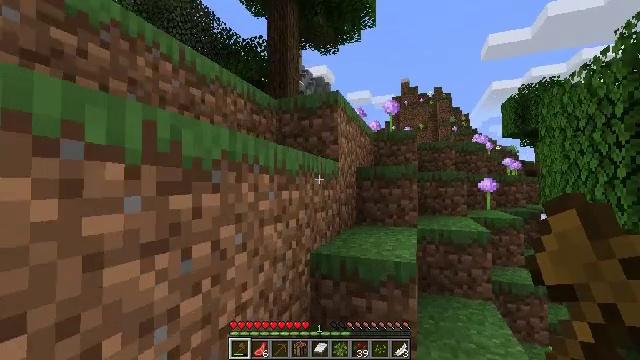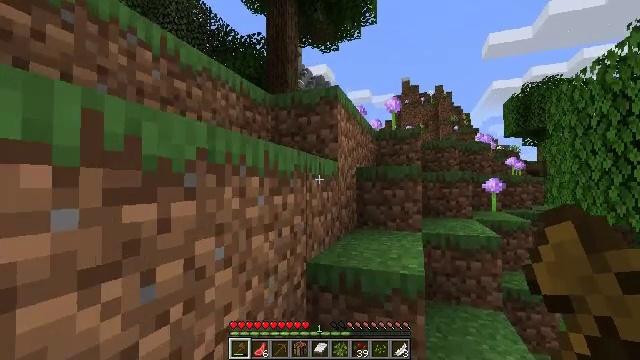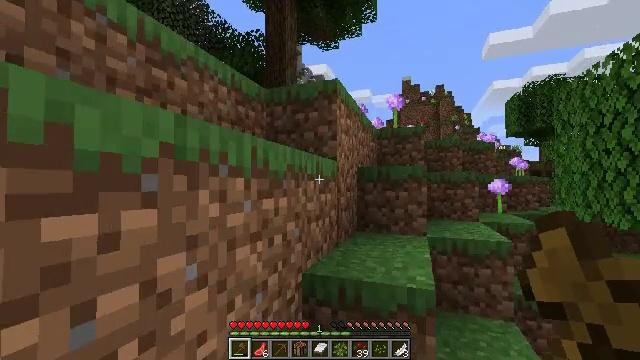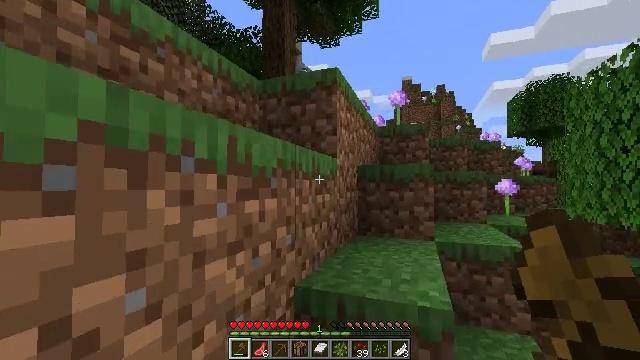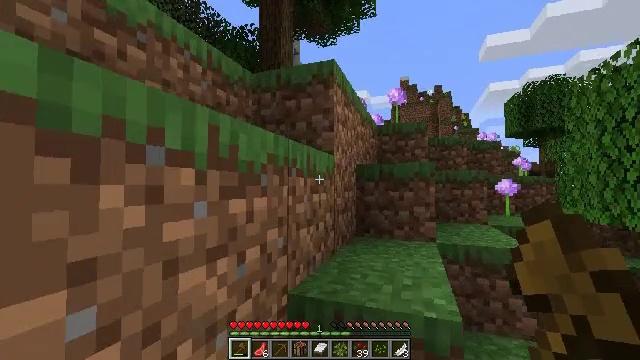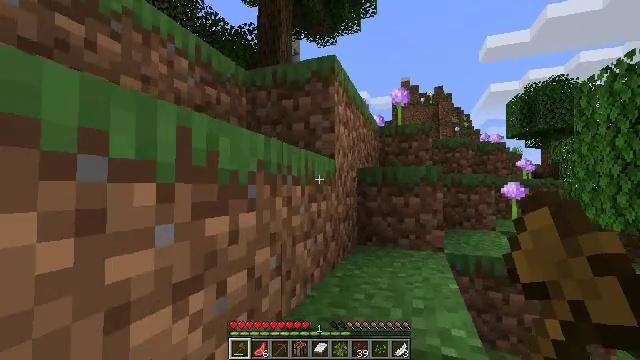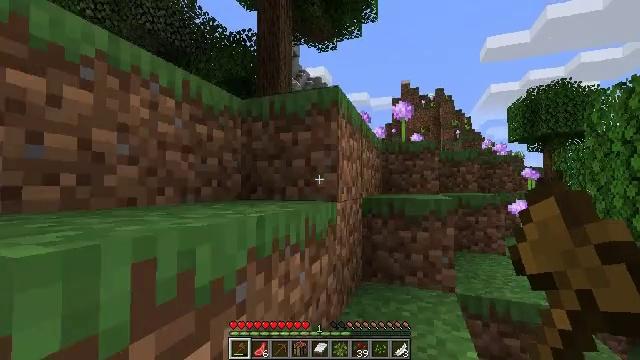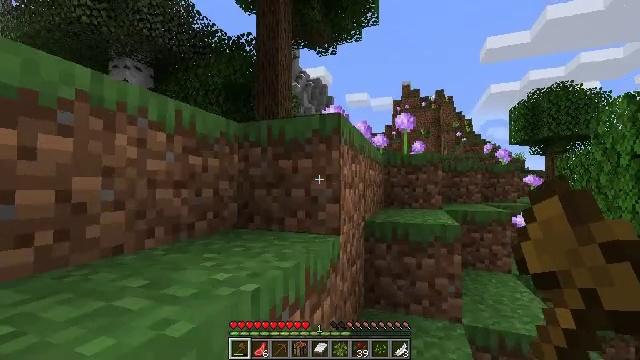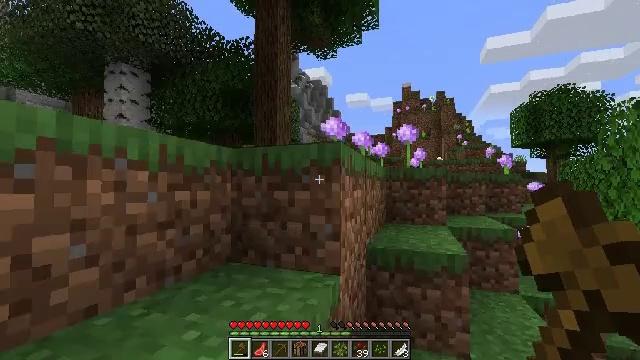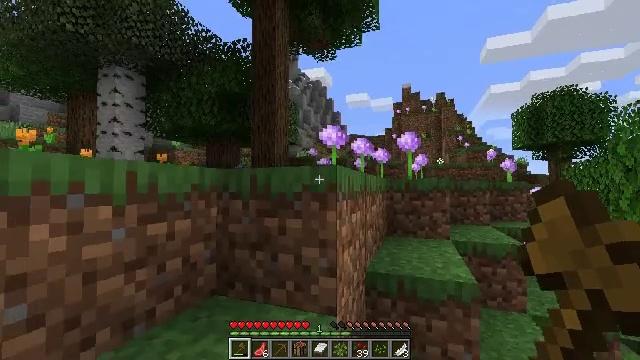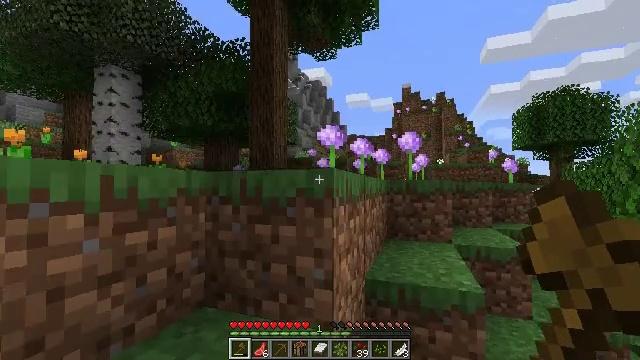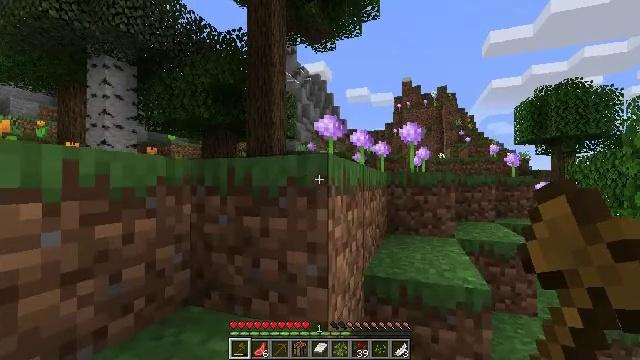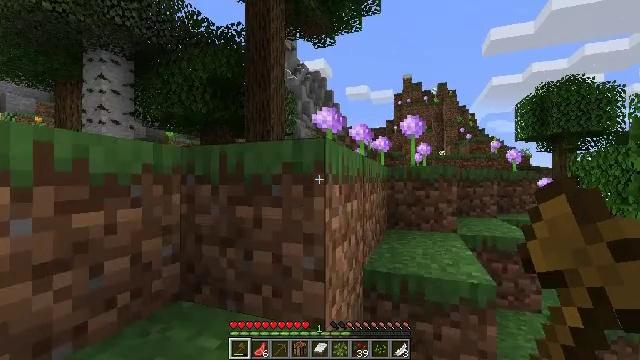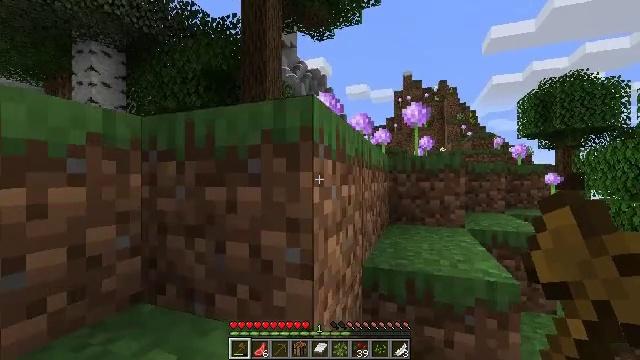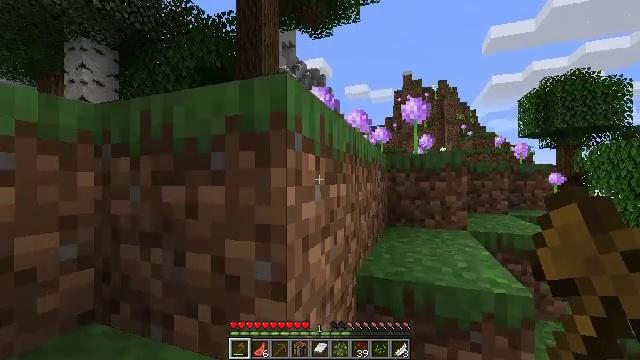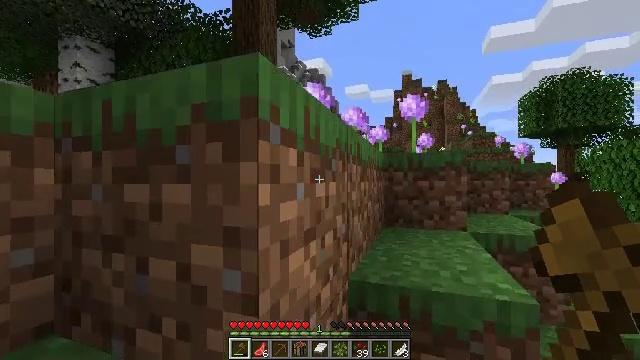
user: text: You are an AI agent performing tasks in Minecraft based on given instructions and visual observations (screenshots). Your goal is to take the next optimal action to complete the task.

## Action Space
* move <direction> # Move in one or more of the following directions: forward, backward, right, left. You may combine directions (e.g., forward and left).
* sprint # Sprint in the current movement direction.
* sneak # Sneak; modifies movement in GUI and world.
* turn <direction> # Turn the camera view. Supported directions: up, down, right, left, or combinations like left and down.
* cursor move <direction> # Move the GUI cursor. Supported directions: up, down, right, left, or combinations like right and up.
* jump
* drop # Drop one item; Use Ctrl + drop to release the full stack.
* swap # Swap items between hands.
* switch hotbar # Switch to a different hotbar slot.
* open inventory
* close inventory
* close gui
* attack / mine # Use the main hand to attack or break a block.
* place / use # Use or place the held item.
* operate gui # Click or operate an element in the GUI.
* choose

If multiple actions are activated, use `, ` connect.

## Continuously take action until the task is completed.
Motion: motion action
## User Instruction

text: Gather red sand by digging.
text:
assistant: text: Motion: move forward
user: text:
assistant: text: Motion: move forward
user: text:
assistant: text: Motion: move forward
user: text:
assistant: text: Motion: move forward
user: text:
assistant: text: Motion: move forward, jump
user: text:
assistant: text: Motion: move forward, jump
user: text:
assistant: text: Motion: move forward and move right, jump
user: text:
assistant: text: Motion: move forward and move right, jump
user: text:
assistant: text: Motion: move forward and move right
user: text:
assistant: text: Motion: move forward
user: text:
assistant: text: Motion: move forward, turn down
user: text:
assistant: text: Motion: move forward
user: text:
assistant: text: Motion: move forward and move right
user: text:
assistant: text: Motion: move forward and move right
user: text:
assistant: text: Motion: move forward and move right
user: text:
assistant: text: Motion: move forward and move right
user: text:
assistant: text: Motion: move forward and move right, jump
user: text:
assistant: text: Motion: move forward and move right, jump
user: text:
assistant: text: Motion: move forward, jump
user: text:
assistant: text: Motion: move forward
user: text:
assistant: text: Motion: move forward
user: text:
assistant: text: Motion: move forward
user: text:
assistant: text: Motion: move forward
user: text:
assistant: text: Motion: move forward
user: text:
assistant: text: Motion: move forward
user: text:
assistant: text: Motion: move forward, jump
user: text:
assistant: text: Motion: move forward, jump
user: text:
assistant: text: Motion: move forward, jump
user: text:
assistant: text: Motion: move forward, turn left, jump
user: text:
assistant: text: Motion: move forward, turn left